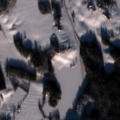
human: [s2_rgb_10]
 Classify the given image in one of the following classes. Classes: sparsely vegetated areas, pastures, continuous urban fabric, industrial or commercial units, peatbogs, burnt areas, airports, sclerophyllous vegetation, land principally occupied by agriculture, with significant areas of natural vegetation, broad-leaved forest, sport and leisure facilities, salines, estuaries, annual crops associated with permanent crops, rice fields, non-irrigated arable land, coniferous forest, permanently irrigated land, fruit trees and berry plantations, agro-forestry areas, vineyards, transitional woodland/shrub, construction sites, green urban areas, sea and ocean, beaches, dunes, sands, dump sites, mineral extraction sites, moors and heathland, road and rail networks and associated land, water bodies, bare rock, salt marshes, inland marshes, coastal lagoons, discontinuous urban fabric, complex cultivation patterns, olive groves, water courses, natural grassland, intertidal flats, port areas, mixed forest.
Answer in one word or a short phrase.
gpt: non-irrigated arable land, land principally occupied by agriculture, with significant areas of natural vegetation, coniferous forest, mixed forest, water bodies